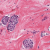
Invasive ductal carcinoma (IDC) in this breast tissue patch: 0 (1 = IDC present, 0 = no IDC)